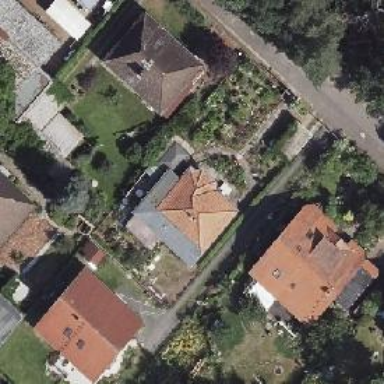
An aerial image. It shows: Detached building with hipped roof shape.